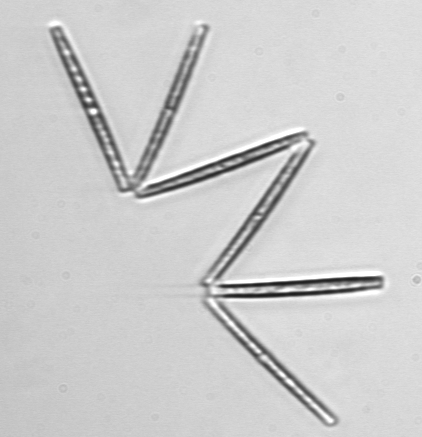
Label: Thalassionema